Question: The root view controller 'HomeTableViewController' is embedded in a 'UINavigationController'. How can a subView take over the whole screen and be placed on top of the navigation bar of the 'CustomNavigation: UINavigationController' class?
This is the code I am using:
'''
if var player = self.moviePlayer {
player.view.frame = self.view.bounds
player.prepareToPlay()
player.scalingMode = .AspectFill
player.controlStyle = .None
// self.view.addSubview(player.view)
self.navigationController.view.addSubview(player.view)
}
'''
I see the error:
> 'UINavigationController?' does not have a member named 'view'
This is my Main.storyboard:

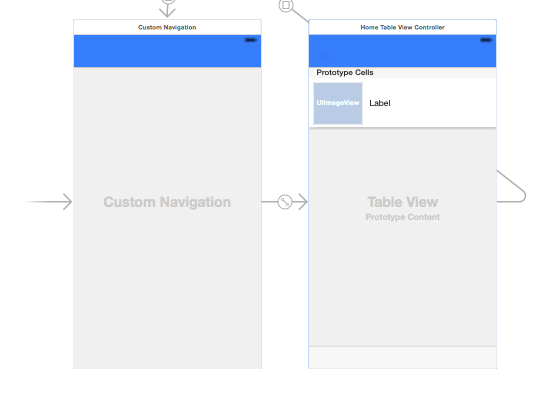
Answer: So easy...
'''
navigationController?.navigationBarHidden = true
'''
<URL>